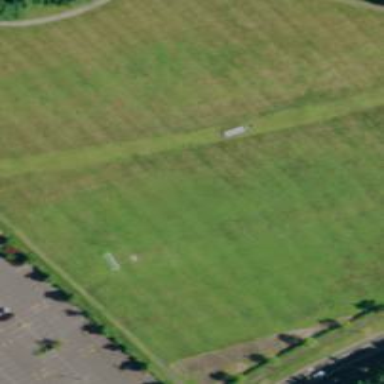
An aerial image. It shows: Soccer pitch designated for leisure and sports activities.